Question: I was trying to break my ASP.NET website by entering HTML into the URL to check for XSS vulnerabilities, but it turns out it's worse than that:

I already went through allowing URLs with other symbols (such as '+') by setting 'allowDoubleEscaping=true' in my Web.config, but it seems this doesn't work for URLs containing '<', '>', and possibly more. I expect my custom 500 error page to show up using <URL>, but the site doesn't even get that far.
How can I allow these types of URLs through, and handle them with a generic error page?
Edit:
The closest I get to a stacktrace is this:
'''
at vReport2.User.get_Current() in z:\Scott\Projects\Visual Studio\C#\vReport2.1\vReport2.1\Models\User.cs:line 18
at ASP._Page_Views_Shared__Layout_cshtml.Execute() in z:\Scott\Projects\Visual Studio\C#\vReport2.1\vReport2.1\Views\Shared\_Layout.cshtml:line 35
at System.Web.WebPages.WebPageBase.ExecutePageHierarchy()
at System.Web.Mvc.WebViewPage.ExecutePageHierarchy()
at System.Web.WebPages.WebPageBase.ExecutePageHierarchy(WebPageContext pageContext, TextWriter writer, WebPageRenderingBase startPage)
at System.Web.WebPages.WebPageBase.ExecutePageHierarchy(WebPageContext pageContext, TextWriter writer)
at System.Web.WebPages.WebPageBase.<>c__DisplayClass3.<RenderPageCore>b__2(TextWriter writer)
at System.Web.WebPages.HelperResult.WriteTo(TextWriter writer)
at System.Web.WebPages.WebPageExecutingBase.WriteTo(TextWriter writer, HelperResult content)
at System.Web.WebPages.WebPageBase.Write(HelperResult result)
at System.Web.WebPages.WebPageBase.RenderSurrounding(String partialViewName, Action'1 body)
at System.Web.WebPages.WebPageBase.PopContext()
at System.Web.WebPages.WebPageBase.ExecutePageHierarchy(WebPageContext pageContext, TextWriter writer, WebPageRenderingBase startPage)
at System.Web.Mvc.RazorView.RenderView(ViewContext viewContext, TextWriter writer, Object instance)
at System.Web.Mvc.BuildManagerCompiledView.Render(ViewContext viewContext, TextWriter writer)
at System.Web.Mvc.ViewResultBase.ExecuteResult(ControllerContext context)
at System.Web.Mvc.ControllerActionInvoker.InvokeActionResult(ControllerContext controllerContext, ActionResult actionResult)
at System.Web.Mvc.ControllerActionInvoker.InvokeActionResultFilterRecursive(IList'1 filters, Int32 filterIndex, ResultExecutingContext preContext, ControllerContext controllerContext, ActionResult actionResult)
at System.Web.Mvc.ControllerActionInvoker.InvokeActionResultFilterRecursive(IList'1 filters, Int32 filterIndex, ResultExecutingContext preContext, ControllerContext controllerContext, ActionResult actionResult)
'''
with the exception being thrown when I try to access 'HttpContext.Current.Session' in a class.
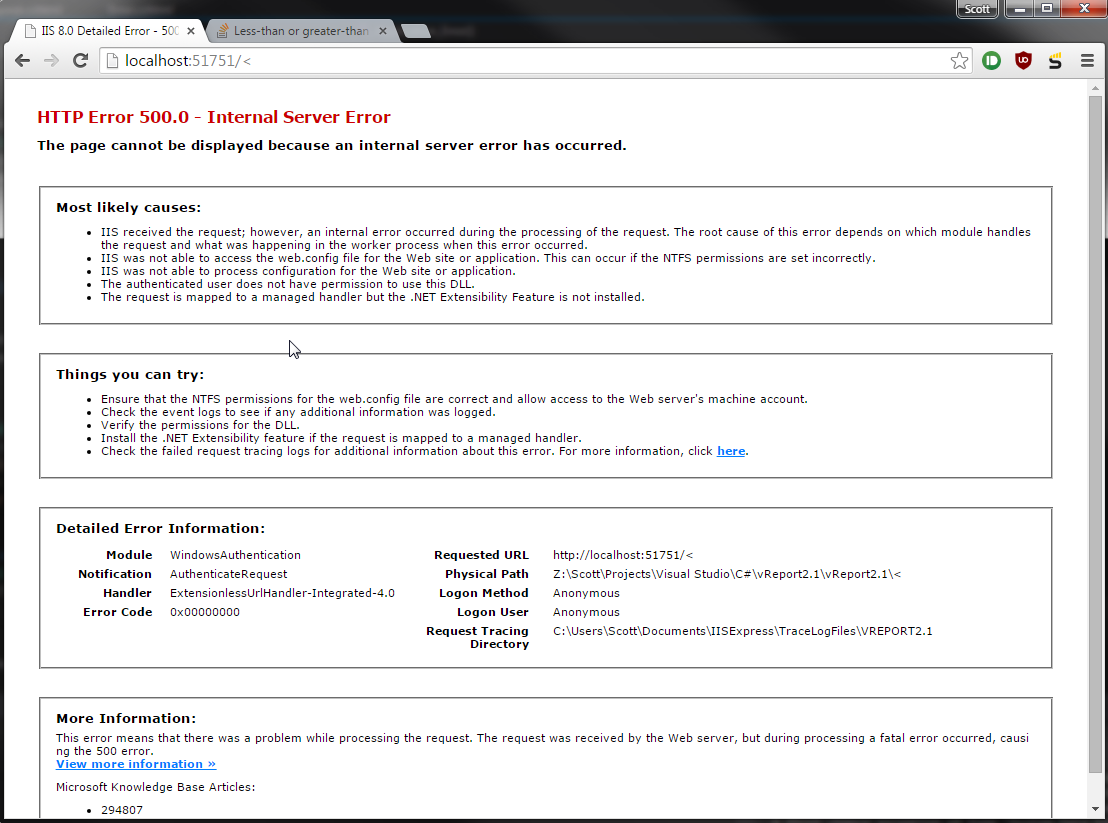
Answer: Remove < and > from the 'requestPathInvalidCharacters' list. See: <URL> .
For example, your 'web.config' might look like this:
'''
<system.web>
<httpRuntime requestPathInvalidCharacters="&lt;,&gt;,%,&amp;,:,\,?" />
</system.web>
'''